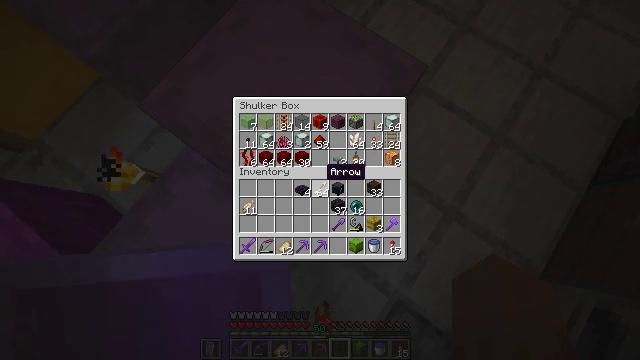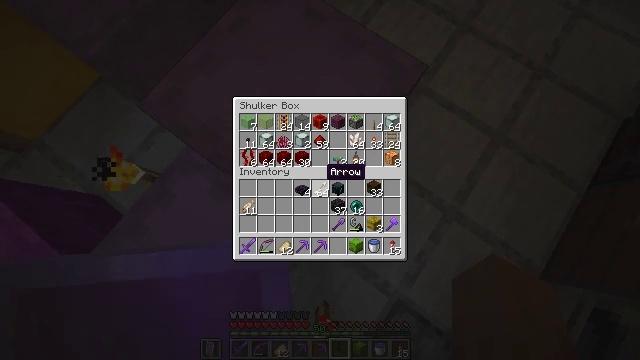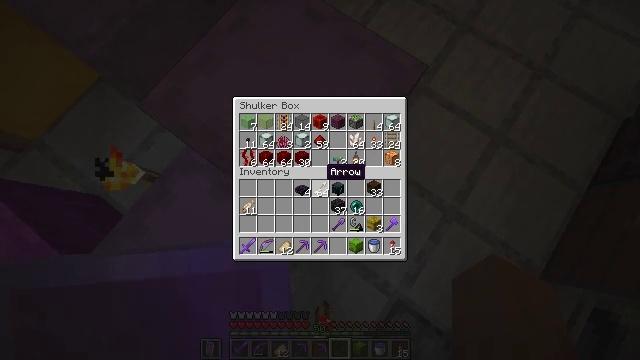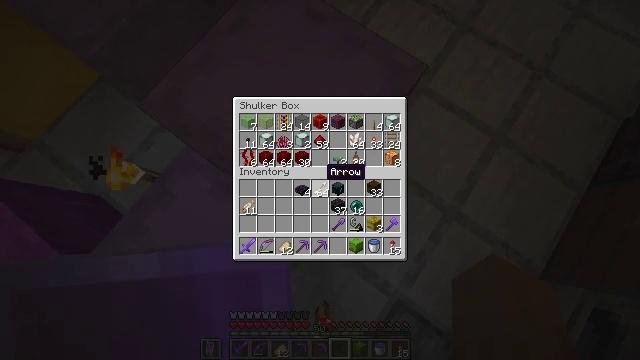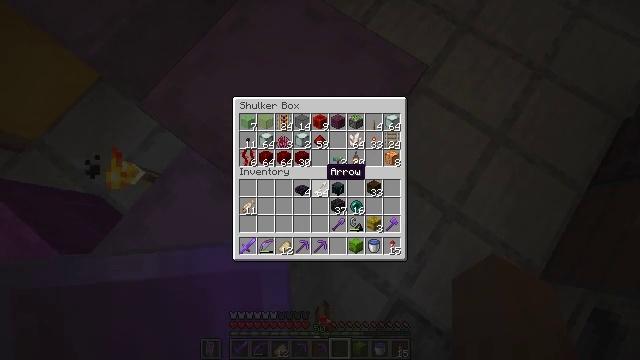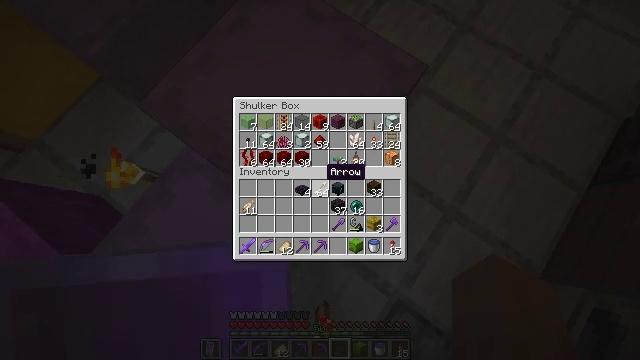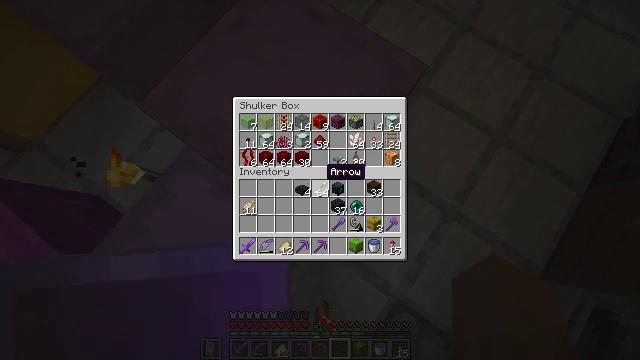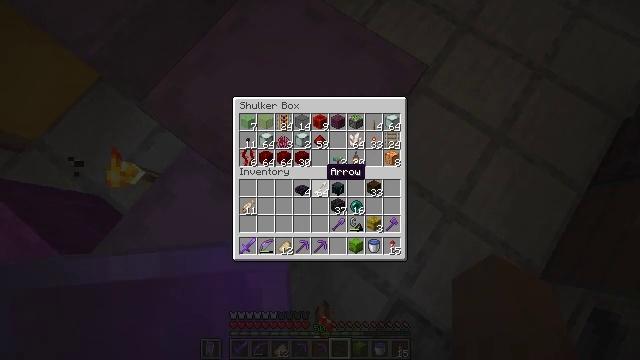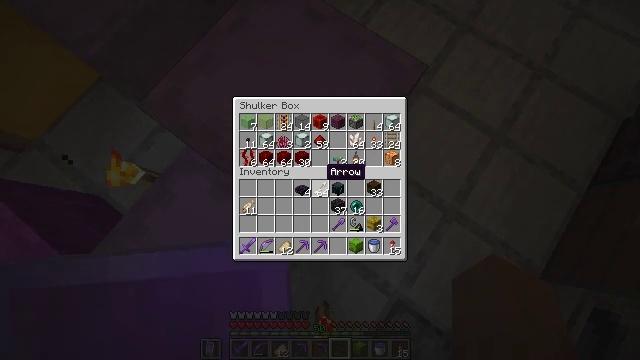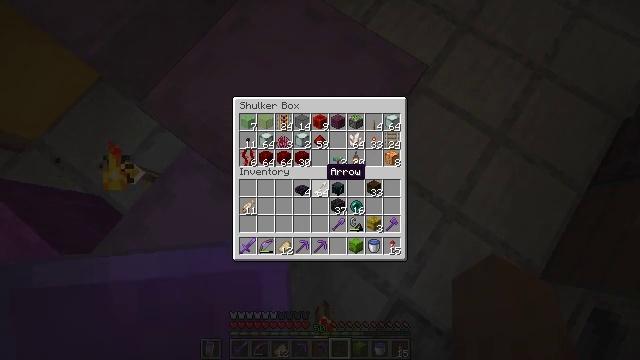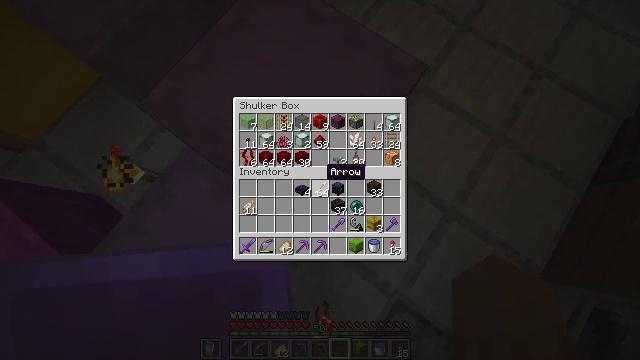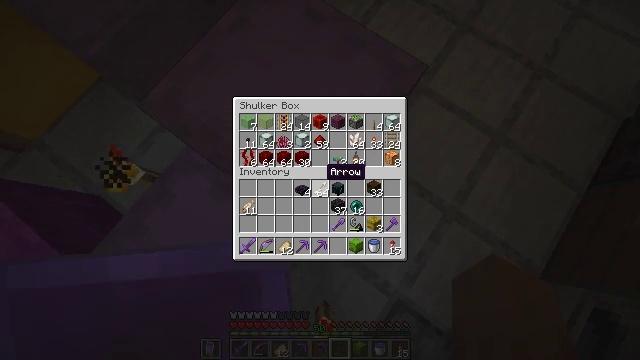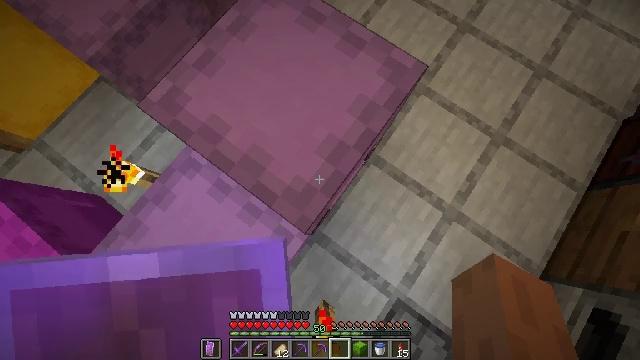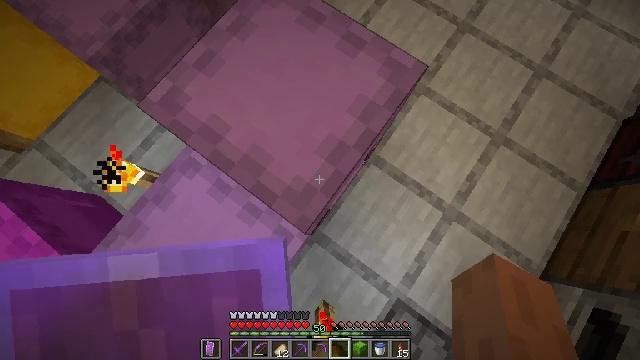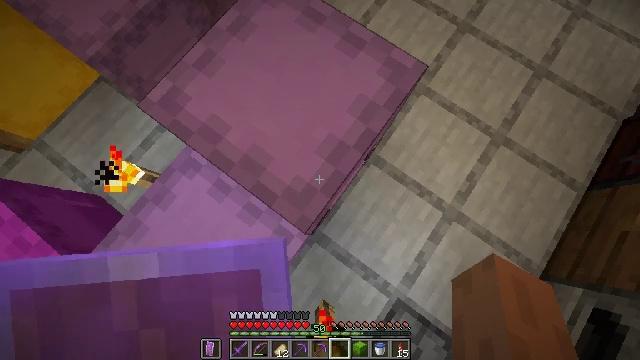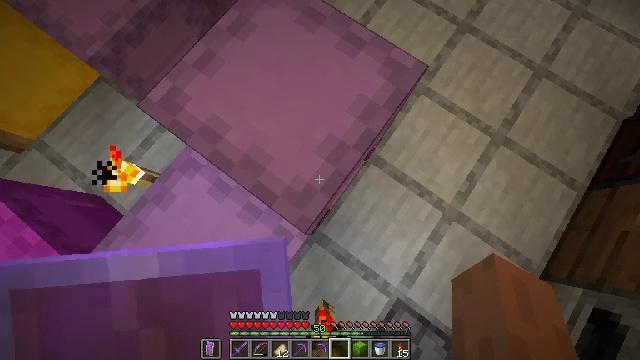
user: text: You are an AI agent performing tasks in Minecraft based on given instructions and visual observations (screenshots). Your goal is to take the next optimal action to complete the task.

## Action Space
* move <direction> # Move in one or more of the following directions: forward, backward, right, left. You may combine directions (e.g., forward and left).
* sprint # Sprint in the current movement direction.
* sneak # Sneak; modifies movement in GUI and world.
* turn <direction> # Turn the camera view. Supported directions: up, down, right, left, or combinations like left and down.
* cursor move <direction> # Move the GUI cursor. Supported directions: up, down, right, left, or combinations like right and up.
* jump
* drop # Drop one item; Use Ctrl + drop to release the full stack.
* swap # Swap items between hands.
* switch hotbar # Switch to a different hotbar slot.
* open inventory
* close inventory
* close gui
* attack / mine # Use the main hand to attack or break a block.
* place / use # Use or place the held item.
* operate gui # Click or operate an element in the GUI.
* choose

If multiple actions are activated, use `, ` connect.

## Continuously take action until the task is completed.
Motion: motion action
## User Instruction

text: Collect the shulker box to move it.
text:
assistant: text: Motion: no_op
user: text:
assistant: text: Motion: no_op
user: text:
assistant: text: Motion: no_op
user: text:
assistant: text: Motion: no_op
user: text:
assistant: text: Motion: no_op
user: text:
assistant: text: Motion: no_op
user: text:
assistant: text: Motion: no_op
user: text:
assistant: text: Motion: no_op
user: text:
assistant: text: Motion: no_op
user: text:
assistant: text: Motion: no_op
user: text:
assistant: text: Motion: no_op
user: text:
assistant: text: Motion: no_op
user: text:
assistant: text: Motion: no_op
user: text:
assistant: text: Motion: no_op
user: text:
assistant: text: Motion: no_op
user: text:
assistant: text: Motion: no_op
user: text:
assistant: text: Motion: turn left
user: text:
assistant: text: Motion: turn left and up
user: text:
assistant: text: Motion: turn left and up
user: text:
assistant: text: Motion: turn left and up
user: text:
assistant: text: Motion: turn left and up
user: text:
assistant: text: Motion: turn left and up
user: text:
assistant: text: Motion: no_op
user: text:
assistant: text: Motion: no_op
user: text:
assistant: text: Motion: no_op
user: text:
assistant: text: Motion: no_op
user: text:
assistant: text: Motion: no_op
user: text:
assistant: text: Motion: no_op
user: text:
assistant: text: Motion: no_op
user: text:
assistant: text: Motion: turn up